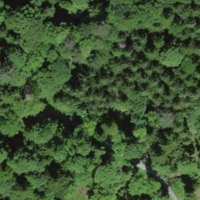
EUNIS habitat code: 44
Species observed at this site:
Arum maculatum
Tussilago farfara